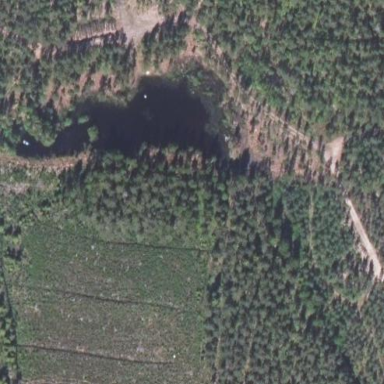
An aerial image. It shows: Pond surrounded by natural water.